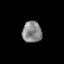
Tissue: lung
Cell type: T cells
Senescence score: 0.2355
Nuclear area (px): 401
Mean DAPI intensity: 137.234